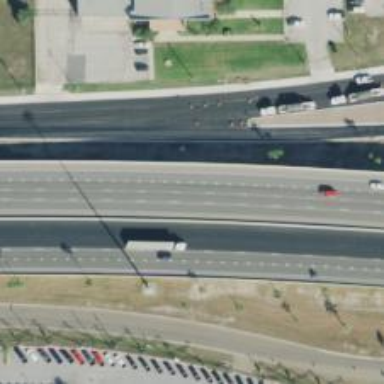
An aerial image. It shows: Asphalt motorway.